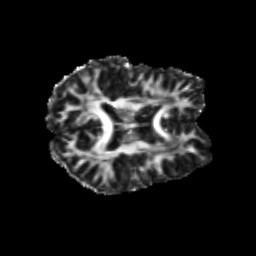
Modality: FA
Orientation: axial
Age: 20
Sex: female
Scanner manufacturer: siemens
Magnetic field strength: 3 T
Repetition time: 3.5 s
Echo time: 0.104 s